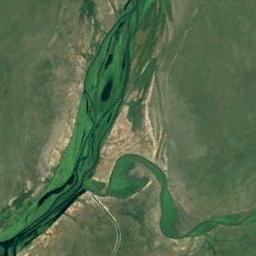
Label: river